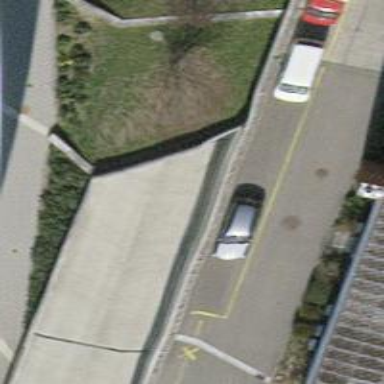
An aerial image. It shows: Asphalt parking entrance.